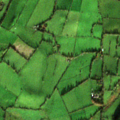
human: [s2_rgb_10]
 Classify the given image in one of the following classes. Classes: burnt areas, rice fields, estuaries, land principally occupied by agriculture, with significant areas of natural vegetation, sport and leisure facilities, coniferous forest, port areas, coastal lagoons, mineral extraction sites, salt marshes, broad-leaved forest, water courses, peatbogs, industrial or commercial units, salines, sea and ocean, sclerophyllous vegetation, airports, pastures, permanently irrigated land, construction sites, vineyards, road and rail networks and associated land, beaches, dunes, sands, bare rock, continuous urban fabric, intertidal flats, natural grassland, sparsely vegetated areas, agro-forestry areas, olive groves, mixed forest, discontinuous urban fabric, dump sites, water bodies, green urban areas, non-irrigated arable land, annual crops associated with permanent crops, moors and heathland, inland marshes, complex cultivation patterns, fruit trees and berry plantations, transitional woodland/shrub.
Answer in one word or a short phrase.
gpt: pastures, land principally occupied by agriculture, with significant areas of natural vegetation